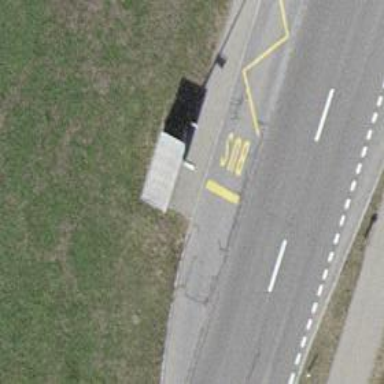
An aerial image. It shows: Platform with asphalt surface and shelter. It is designed for public transport.